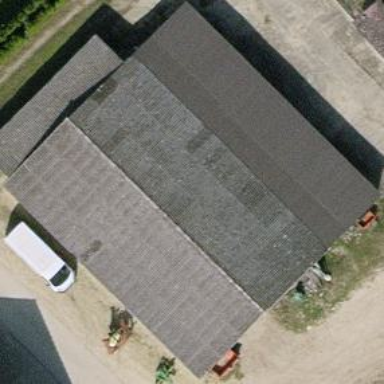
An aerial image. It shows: Farm auxiliary building.